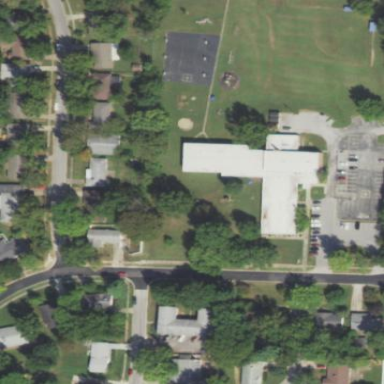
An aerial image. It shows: School building.